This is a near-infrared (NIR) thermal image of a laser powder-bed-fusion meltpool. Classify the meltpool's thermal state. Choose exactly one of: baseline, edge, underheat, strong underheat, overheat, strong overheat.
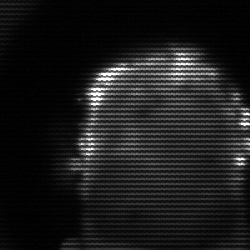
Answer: baseline